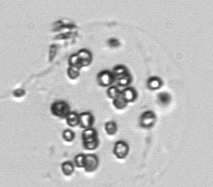
Label: Phaeocystis